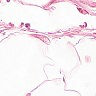
Metastatic tissue present: no